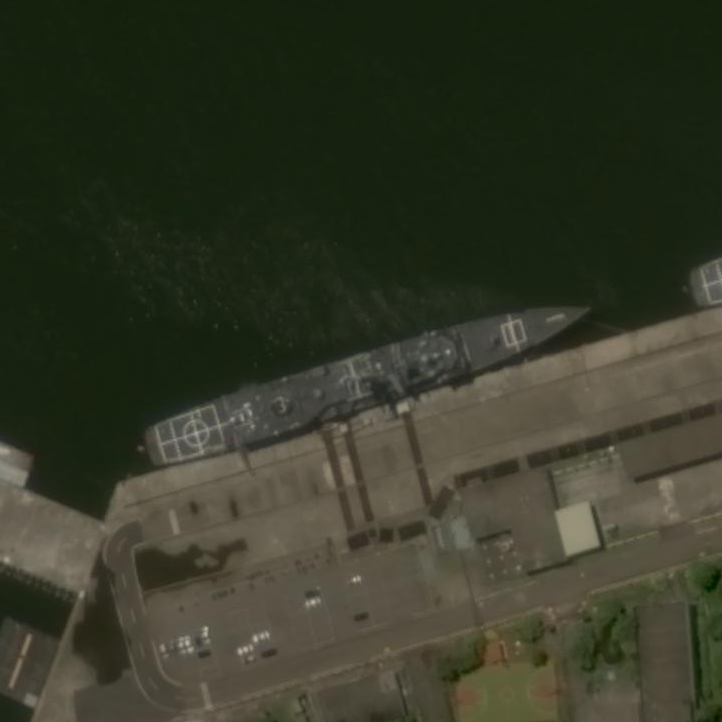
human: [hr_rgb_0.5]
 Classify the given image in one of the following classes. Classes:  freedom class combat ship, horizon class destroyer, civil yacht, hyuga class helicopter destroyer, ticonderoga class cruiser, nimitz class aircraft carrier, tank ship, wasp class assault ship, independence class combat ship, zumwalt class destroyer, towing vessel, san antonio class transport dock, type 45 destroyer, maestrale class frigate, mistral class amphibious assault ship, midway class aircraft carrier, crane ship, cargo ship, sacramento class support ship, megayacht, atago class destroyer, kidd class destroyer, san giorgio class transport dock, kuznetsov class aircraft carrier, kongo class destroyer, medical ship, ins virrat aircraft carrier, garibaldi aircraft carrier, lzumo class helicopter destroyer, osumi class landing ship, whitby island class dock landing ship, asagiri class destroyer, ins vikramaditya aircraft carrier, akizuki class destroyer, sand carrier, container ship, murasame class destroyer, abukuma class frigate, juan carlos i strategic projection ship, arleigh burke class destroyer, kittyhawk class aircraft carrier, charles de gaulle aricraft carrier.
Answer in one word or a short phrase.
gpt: Ticonderoga class cruiser